Interaction volume radius: 10 \u00c5
Interaction volume height: 10 \u00c5
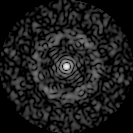
Disorder parameter: 0.855